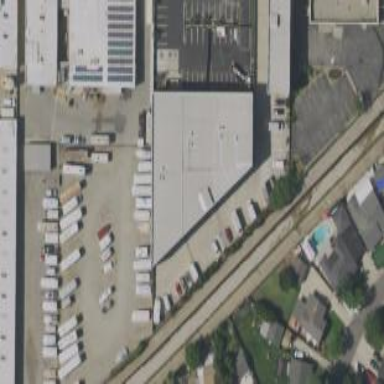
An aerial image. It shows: Warehouse building.